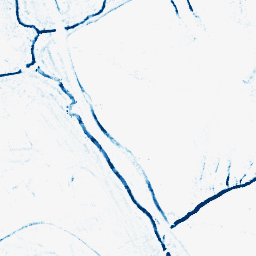
Category: morphological
Decomposition family: morphological_ellipse
Decomposition parameters: operation: closing
width: 5
height: 5
Upsampling method: sinc_blackman
Upsampling parameters: scale: 2
kernel_size: 16
Upsampling scale: 2